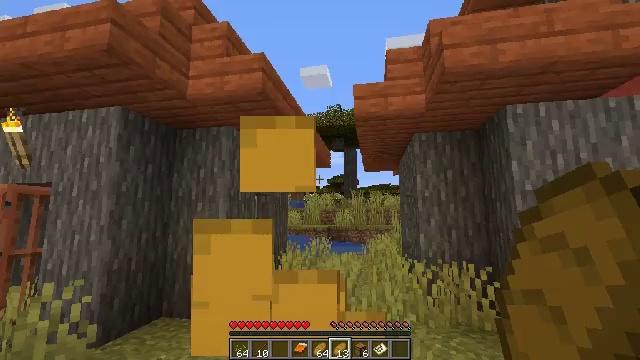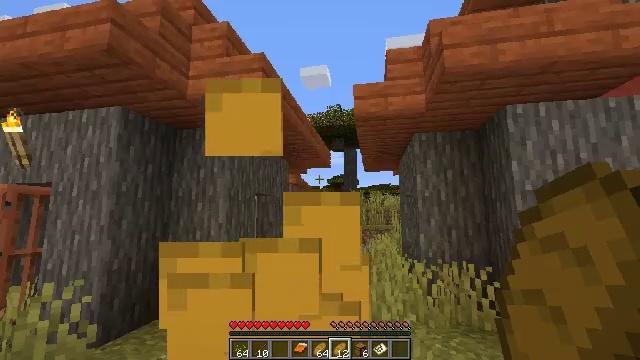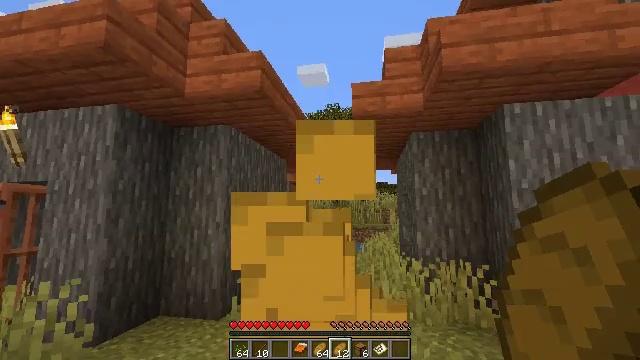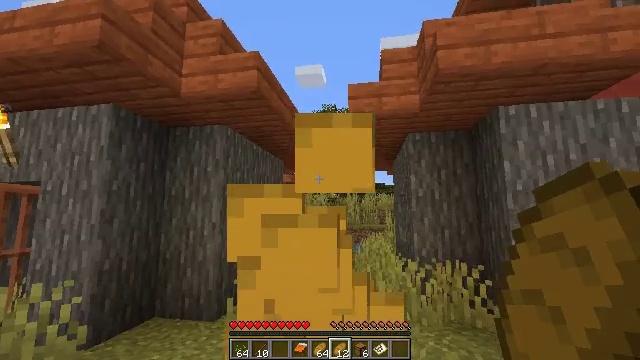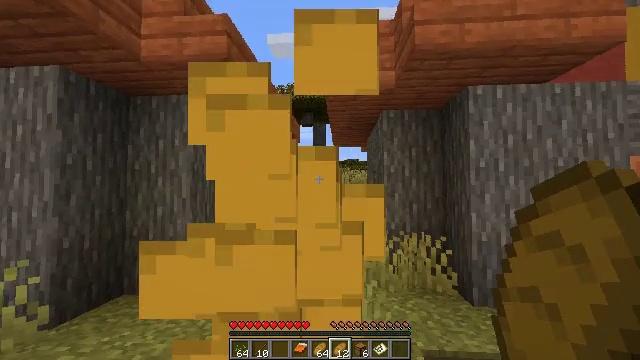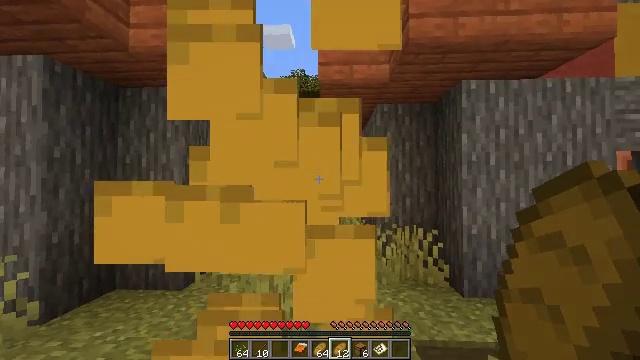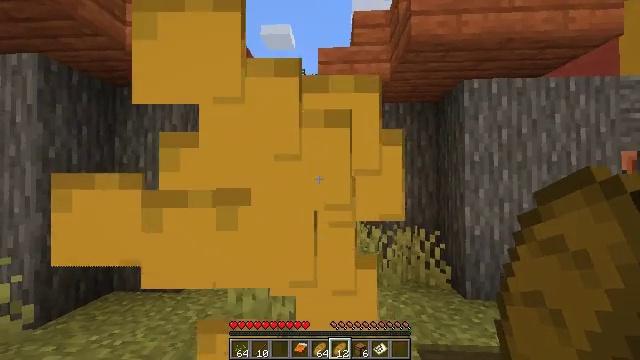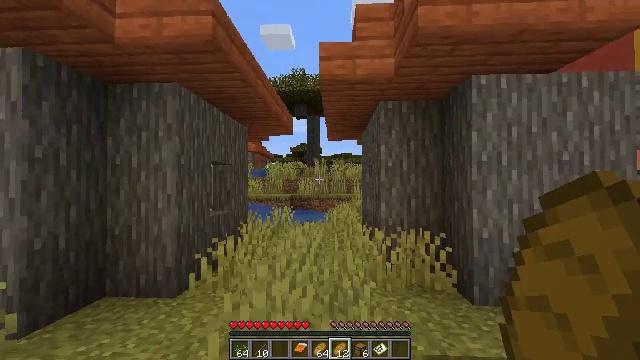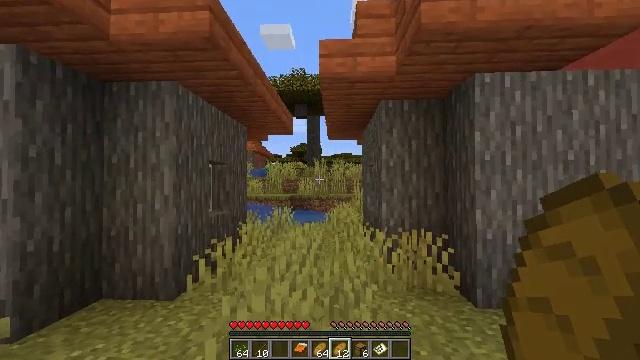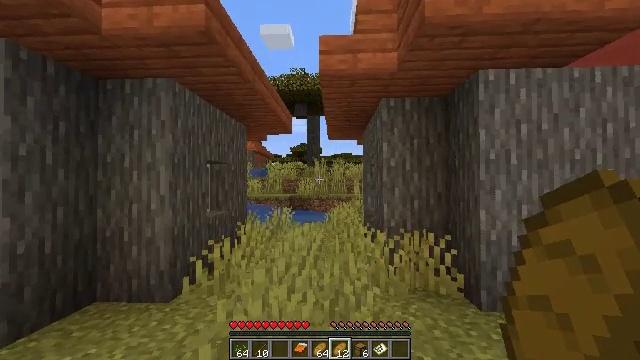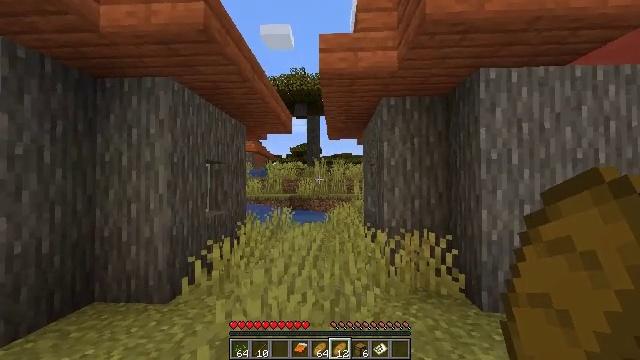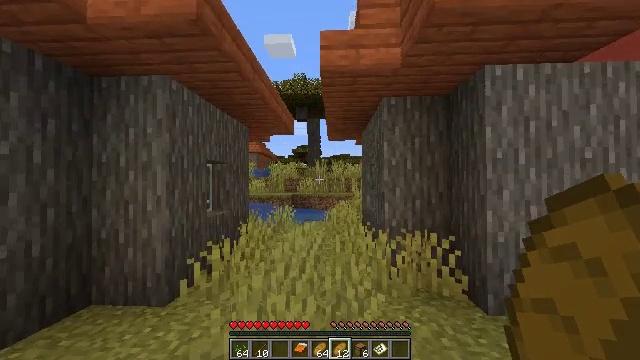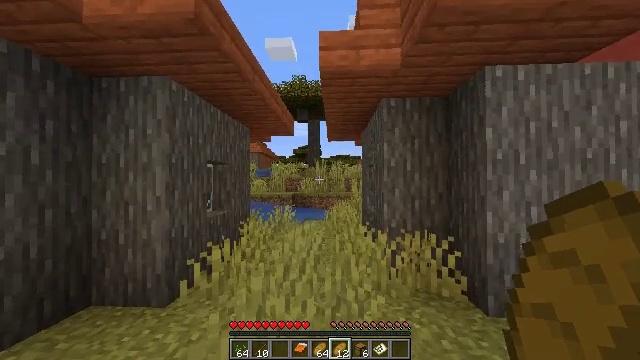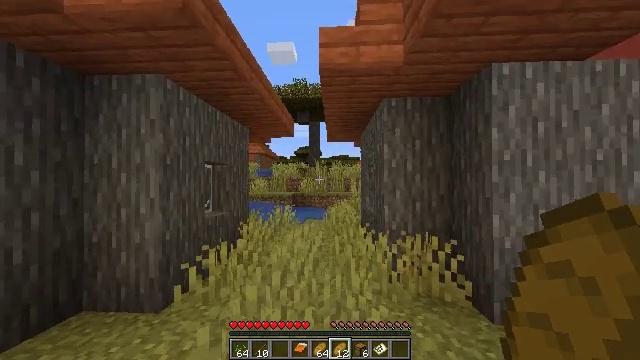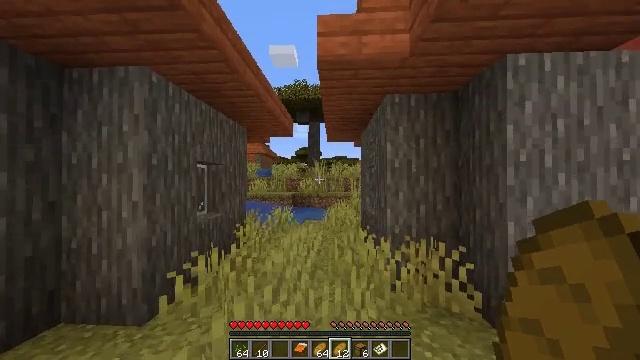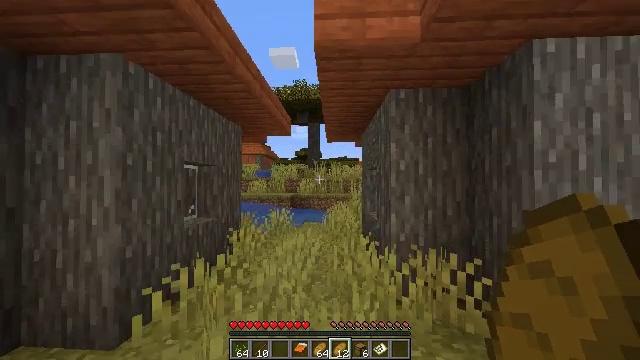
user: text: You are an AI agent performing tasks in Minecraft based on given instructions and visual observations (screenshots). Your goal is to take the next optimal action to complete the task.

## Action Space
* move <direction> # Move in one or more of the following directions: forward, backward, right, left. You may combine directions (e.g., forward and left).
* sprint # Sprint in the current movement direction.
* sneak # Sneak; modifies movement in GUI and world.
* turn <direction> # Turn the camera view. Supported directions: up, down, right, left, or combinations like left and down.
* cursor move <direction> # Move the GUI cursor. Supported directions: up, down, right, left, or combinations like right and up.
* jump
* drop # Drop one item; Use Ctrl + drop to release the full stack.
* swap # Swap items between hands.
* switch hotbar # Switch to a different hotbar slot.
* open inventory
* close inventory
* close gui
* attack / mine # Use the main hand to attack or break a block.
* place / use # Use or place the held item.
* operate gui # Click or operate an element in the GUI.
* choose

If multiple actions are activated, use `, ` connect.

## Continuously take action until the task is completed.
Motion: motion action
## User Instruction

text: Collect a hay block for crafting.
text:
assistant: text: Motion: use / place
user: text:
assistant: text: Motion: use / place
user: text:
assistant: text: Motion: no_op
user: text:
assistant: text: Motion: turn right and down
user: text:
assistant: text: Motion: turn right and down
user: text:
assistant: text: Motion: move forward
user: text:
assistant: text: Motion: move forward
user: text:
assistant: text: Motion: no_op
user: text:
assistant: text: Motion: no_op
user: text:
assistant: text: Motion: move forward
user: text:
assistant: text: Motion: move forward
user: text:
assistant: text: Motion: move forward
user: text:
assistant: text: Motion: move forward
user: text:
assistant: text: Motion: move forward
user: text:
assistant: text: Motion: move forward
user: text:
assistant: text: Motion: move forward
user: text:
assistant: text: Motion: move forward
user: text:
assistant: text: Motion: move forward
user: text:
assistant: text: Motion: move forward
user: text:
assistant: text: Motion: move forward
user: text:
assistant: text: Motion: move forward
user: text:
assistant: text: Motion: move forward
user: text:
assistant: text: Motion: move forward
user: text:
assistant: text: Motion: move forward
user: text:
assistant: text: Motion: move forward, turn right
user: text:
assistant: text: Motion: move forward, turn right
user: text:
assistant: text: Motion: move forward, turn right
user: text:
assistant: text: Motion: move forward, jump
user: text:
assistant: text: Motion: move forward, jump
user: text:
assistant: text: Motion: move forward, jump